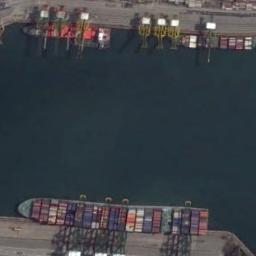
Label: ship